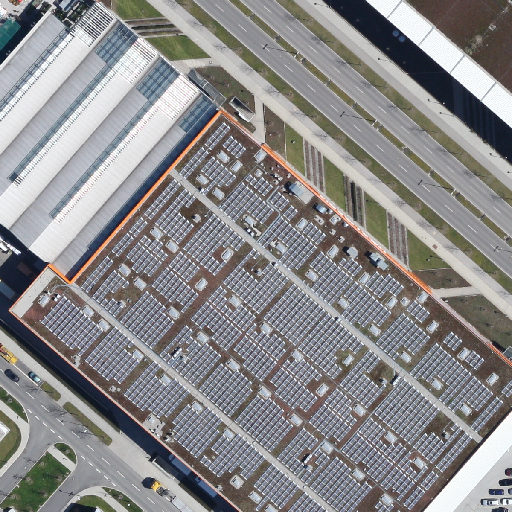
Referring expression: heavy-duty vehicle in the parking area